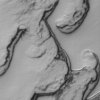
Label: not_dusty